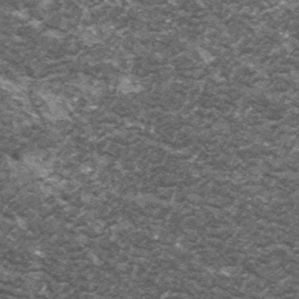
Label: frost